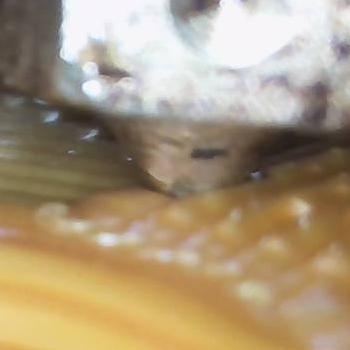
Flow rate: 235%